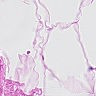
Metastatic tissue present: no